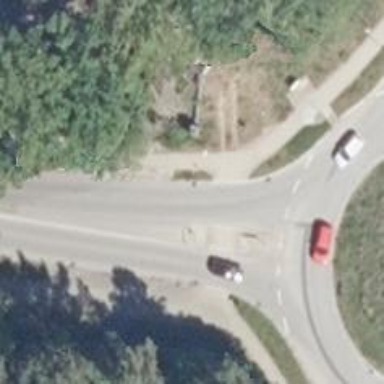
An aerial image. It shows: Asphalt path.